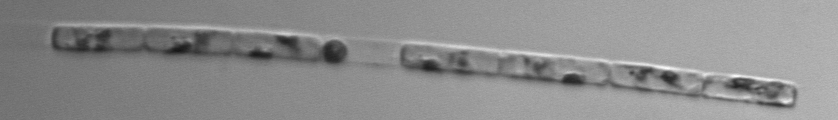
Label: Guinardia_delicatula_TAG_internal_parasite